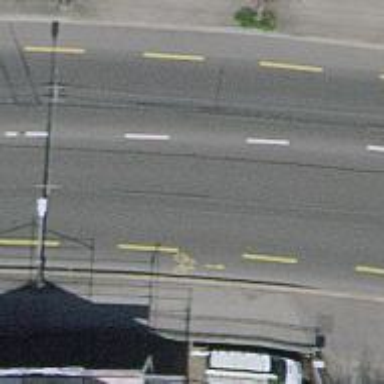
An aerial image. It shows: Tertiary road with exclusive cycle lane on both sides. The road surface is asphalt.